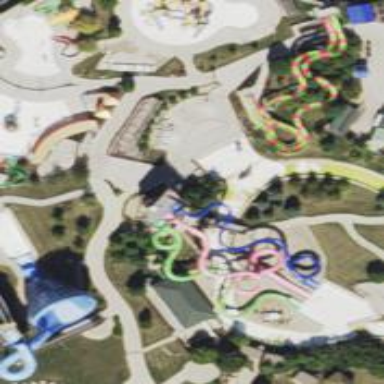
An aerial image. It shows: Water slide attraction.